Question: >
<URL>
I know this is a duplicate of <URL> question, however the answer supplied in that question does not work for me or help me in the least bit.
I am trying to get my project's default output folder ('bin/') to be visible in the Project Explorer view, and I can't seem to figure out how. When I right-click my project (inside Project Explorer), I don't see any option that says "" or "". I'm using Indigo 3.7 Java EE.
Thanks for any help here. And, if someone can point out how that answer answer this question, I will gladly delete this "duplicate" myself.
here is what I' seeing:

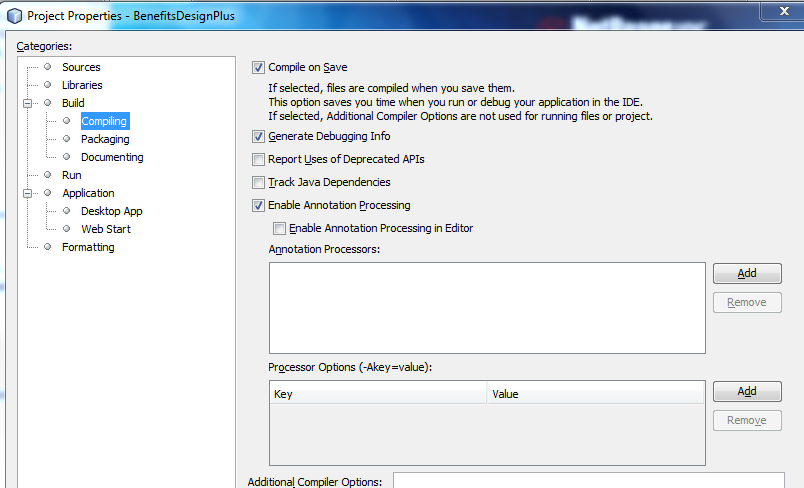
Answer: Dude - you're in (at least thats the screenshot). You need to download <URL> and use that instead...